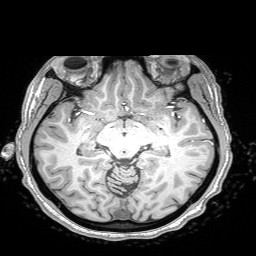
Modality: T1w
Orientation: coronal
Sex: female